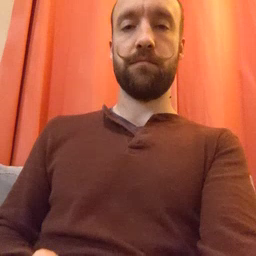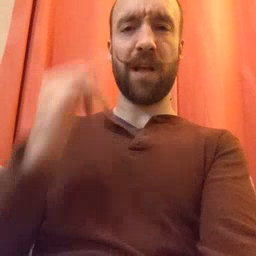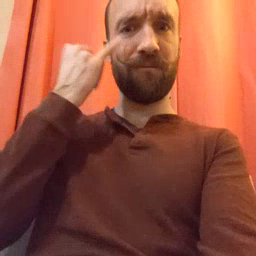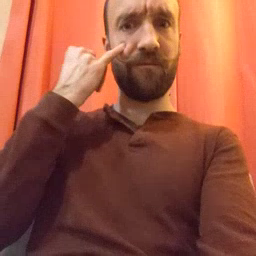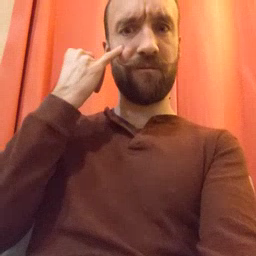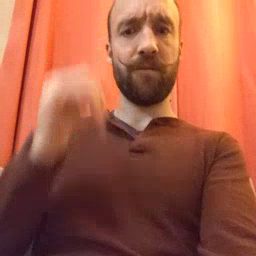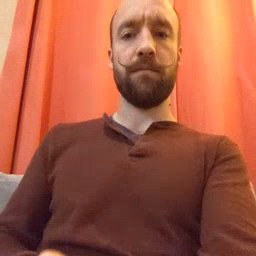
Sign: if